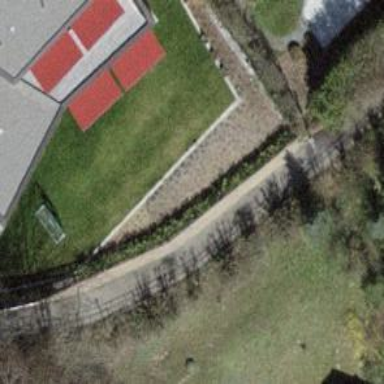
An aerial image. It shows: Paved footway.